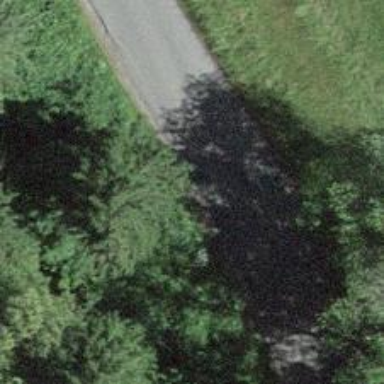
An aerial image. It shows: Unclassified road with asphalt surface.